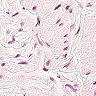
Metastatic tissue present: no